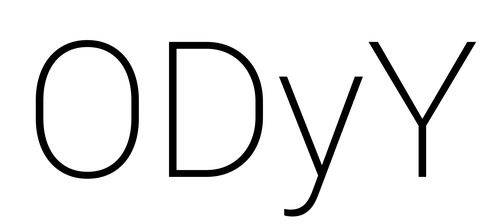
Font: Roboto_ExtraLight